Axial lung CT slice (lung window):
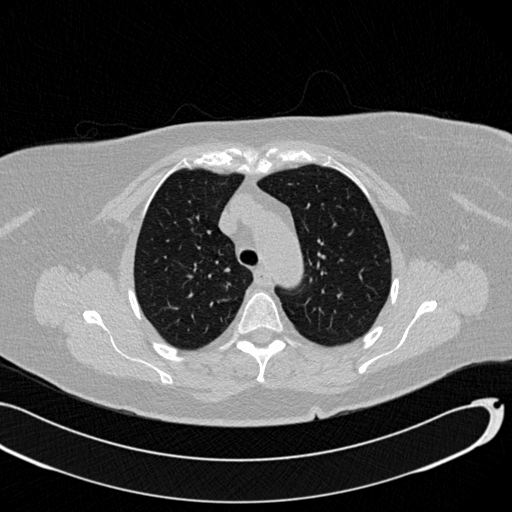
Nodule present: no